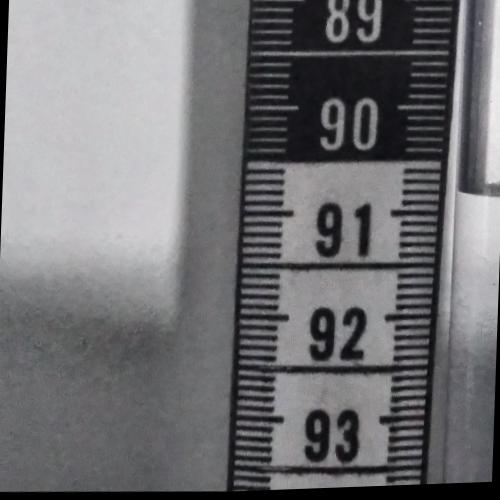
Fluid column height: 90.8 cm